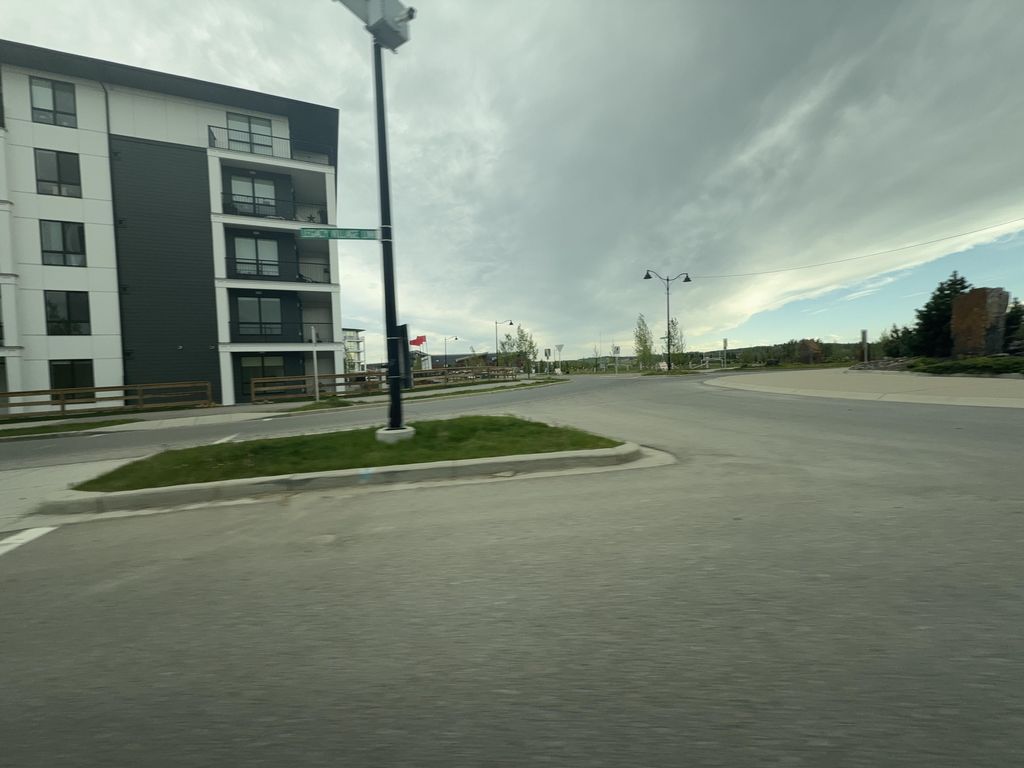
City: calgary